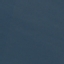
Land use / land cover class: SeaLake